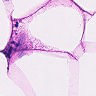
Metastatic tissue present: no